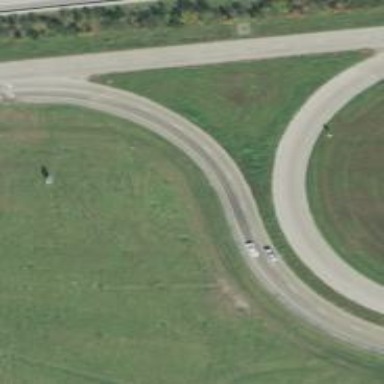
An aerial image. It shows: Frontage road connected to secondary link road.